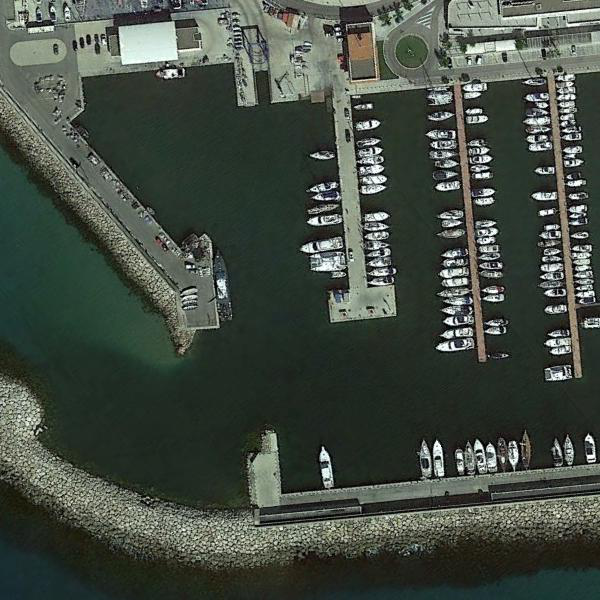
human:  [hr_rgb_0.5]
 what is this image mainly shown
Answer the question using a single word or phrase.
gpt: port